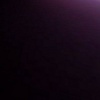
Label: space